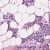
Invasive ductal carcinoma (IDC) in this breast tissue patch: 1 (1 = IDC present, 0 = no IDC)